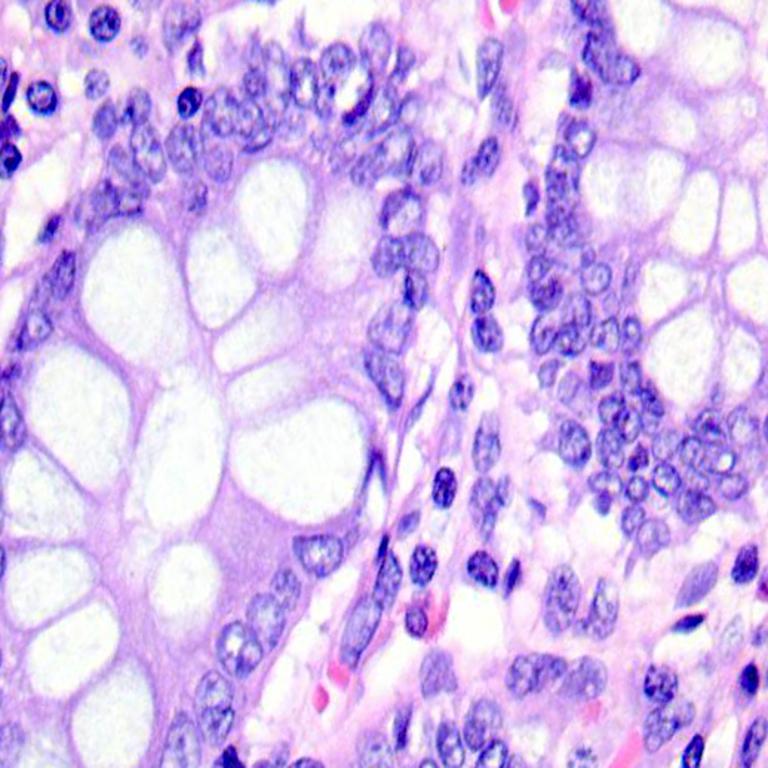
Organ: colon
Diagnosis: benign